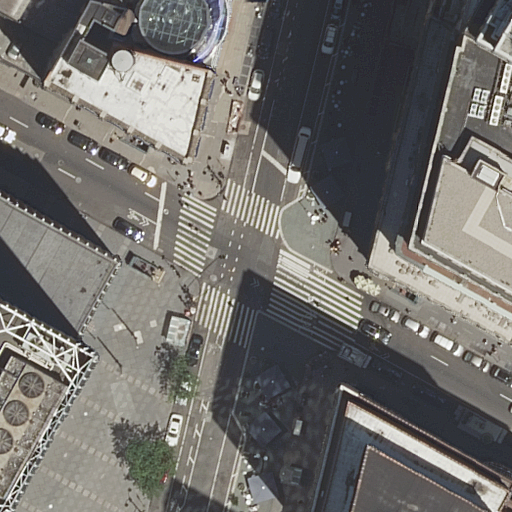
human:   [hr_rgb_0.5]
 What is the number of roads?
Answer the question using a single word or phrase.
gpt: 11

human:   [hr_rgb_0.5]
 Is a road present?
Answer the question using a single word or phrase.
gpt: yes

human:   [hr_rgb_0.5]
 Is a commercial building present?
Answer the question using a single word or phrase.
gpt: no

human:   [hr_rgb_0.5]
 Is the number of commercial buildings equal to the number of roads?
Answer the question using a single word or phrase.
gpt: no

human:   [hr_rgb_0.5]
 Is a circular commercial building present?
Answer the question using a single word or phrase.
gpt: no

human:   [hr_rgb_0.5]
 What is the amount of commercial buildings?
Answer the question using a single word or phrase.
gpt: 0

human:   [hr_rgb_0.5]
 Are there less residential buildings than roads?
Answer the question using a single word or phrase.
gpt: yes

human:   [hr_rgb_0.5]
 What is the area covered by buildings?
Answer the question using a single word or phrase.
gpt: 4807m2

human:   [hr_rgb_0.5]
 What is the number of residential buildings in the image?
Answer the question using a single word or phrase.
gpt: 6

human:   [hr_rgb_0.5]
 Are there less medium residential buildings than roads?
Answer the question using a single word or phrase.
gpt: yes

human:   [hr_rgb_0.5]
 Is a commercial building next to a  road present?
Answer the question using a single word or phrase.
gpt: no

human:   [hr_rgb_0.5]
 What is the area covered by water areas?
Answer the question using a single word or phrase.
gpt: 0m2

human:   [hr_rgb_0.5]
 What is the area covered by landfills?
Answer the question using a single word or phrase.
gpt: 0m2

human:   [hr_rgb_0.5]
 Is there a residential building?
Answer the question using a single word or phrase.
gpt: yes

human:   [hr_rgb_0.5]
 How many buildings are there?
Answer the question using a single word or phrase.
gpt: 7

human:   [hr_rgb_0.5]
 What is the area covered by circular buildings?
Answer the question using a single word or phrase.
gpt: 0m2

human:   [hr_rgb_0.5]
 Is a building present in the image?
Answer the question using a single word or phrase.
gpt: yes

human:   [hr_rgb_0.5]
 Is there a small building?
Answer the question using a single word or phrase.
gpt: yes

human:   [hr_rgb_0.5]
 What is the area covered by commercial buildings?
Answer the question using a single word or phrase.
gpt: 0m2

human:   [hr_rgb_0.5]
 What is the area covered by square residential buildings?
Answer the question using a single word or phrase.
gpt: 0m2

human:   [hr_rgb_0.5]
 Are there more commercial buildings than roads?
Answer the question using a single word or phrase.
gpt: no

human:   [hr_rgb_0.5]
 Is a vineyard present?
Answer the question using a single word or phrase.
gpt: no

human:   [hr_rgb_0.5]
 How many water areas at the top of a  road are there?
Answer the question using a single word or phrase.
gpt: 0

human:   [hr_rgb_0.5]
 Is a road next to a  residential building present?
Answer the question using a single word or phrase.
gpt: yes

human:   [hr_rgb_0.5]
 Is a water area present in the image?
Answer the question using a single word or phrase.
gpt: no

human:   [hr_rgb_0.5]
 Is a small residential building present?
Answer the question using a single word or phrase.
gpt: yes

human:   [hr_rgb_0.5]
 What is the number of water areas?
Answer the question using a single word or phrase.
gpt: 0

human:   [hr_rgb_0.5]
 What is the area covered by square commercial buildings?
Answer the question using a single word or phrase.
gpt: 0m2

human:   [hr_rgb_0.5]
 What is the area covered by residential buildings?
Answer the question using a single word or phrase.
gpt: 1889m2

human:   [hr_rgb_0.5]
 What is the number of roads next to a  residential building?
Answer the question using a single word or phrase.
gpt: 11

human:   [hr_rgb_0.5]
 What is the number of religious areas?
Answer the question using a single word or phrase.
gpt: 0

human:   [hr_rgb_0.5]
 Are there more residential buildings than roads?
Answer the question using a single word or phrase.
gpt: no

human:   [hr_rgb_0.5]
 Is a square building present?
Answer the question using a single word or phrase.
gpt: no

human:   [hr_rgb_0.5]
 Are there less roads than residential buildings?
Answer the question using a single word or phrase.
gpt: no

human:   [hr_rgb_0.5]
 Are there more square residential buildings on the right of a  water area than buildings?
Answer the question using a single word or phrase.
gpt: no

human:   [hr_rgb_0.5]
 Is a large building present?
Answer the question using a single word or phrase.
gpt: yes

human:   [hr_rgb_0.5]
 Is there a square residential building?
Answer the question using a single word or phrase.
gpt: no

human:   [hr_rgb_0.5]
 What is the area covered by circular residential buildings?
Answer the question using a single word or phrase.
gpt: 0m2

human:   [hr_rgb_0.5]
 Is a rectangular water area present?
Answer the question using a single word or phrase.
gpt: no

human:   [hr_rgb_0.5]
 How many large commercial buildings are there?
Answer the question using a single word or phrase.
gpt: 0

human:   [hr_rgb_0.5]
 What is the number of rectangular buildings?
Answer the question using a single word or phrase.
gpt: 3

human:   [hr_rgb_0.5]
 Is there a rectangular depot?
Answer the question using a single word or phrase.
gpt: no

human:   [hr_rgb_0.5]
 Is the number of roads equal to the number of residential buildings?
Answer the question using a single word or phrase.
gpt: no

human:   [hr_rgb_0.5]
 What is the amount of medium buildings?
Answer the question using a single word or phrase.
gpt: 3

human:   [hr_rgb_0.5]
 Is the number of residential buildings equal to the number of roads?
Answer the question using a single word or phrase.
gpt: no

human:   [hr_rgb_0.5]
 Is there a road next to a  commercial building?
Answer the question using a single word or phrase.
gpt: no

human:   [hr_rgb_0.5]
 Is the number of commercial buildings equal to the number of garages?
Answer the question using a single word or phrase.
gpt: yes

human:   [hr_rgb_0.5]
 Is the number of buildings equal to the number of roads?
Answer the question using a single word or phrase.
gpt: no

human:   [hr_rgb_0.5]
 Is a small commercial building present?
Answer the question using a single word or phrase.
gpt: no

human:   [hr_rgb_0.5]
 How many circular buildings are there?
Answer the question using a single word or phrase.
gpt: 0

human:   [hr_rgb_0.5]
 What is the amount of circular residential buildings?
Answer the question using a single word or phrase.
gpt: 0

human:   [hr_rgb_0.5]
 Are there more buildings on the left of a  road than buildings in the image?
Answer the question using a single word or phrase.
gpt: no

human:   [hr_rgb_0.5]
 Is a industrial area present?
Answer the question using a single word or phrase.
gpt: no

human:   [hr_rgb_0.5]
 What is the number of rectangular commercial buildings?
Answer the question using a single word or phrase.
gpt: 0

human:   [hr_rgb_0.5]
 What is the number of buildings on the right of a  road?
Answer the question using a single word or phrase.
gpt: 3

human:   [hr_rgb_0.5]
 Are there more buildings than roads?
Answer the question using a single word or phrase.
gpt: no

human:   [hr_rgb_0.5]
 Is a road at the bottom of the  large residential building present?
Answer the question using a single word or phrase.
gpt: no

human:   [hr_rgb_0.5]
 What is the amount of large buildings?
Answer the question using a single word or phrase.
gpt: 2

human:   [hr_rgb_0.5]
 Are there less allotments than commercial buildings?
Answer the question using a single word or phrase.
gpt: no

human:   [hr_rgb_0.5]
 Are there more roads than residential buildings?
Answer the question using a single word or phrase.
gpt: yes

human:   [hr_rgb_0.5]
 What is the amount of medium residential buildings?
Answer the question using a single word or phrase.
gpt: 3

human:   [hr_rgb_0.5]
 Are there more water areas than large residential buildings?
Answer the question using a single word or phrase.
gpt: no

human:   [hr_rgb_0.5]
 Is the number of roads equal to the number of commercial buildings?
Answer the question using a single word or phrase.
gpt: no

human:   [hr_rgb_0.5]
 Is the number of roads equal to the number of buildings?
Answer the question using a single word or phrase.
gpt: no